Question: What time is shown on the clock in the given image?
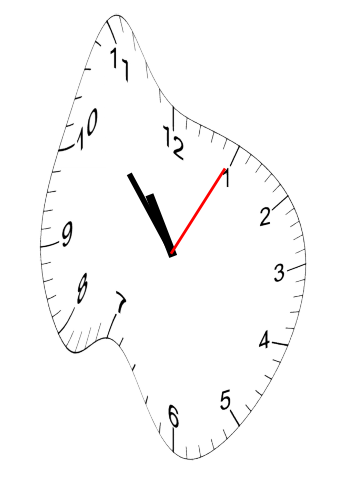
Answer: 10:53:05